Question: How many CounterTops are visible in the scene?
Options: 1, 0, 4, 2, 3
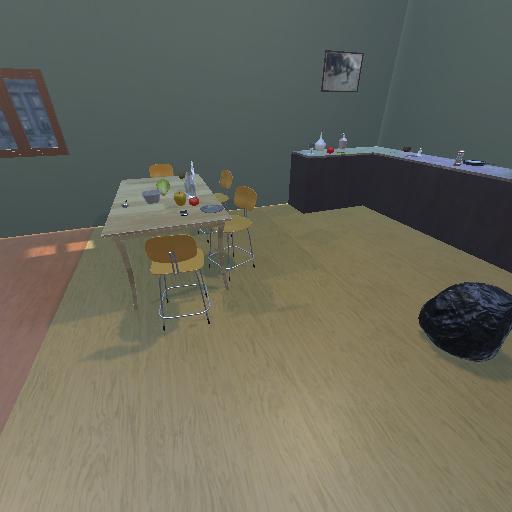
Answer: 1